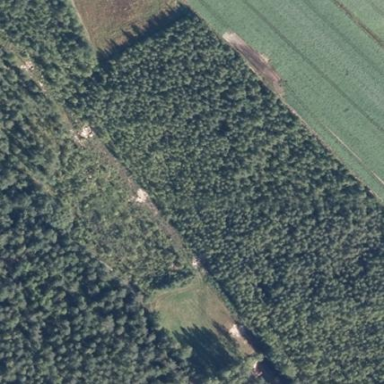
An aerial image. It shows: Clearcut man-made area surrounded by scrub vegetation.